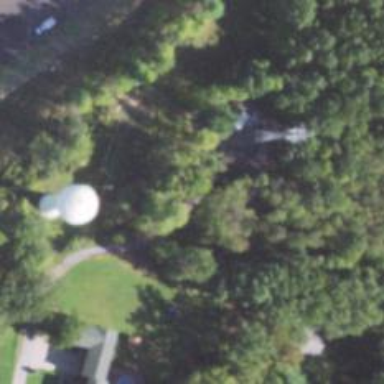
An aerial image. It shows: Communication mast tower.